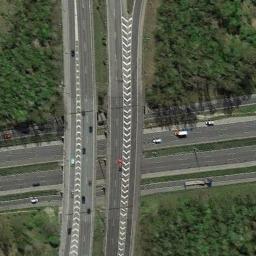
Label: overpass